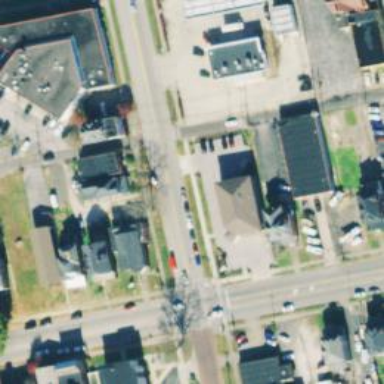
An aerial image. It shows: Asphalt alley designated as service road.